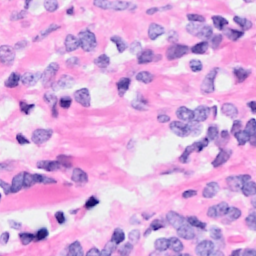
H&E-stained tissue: Breast